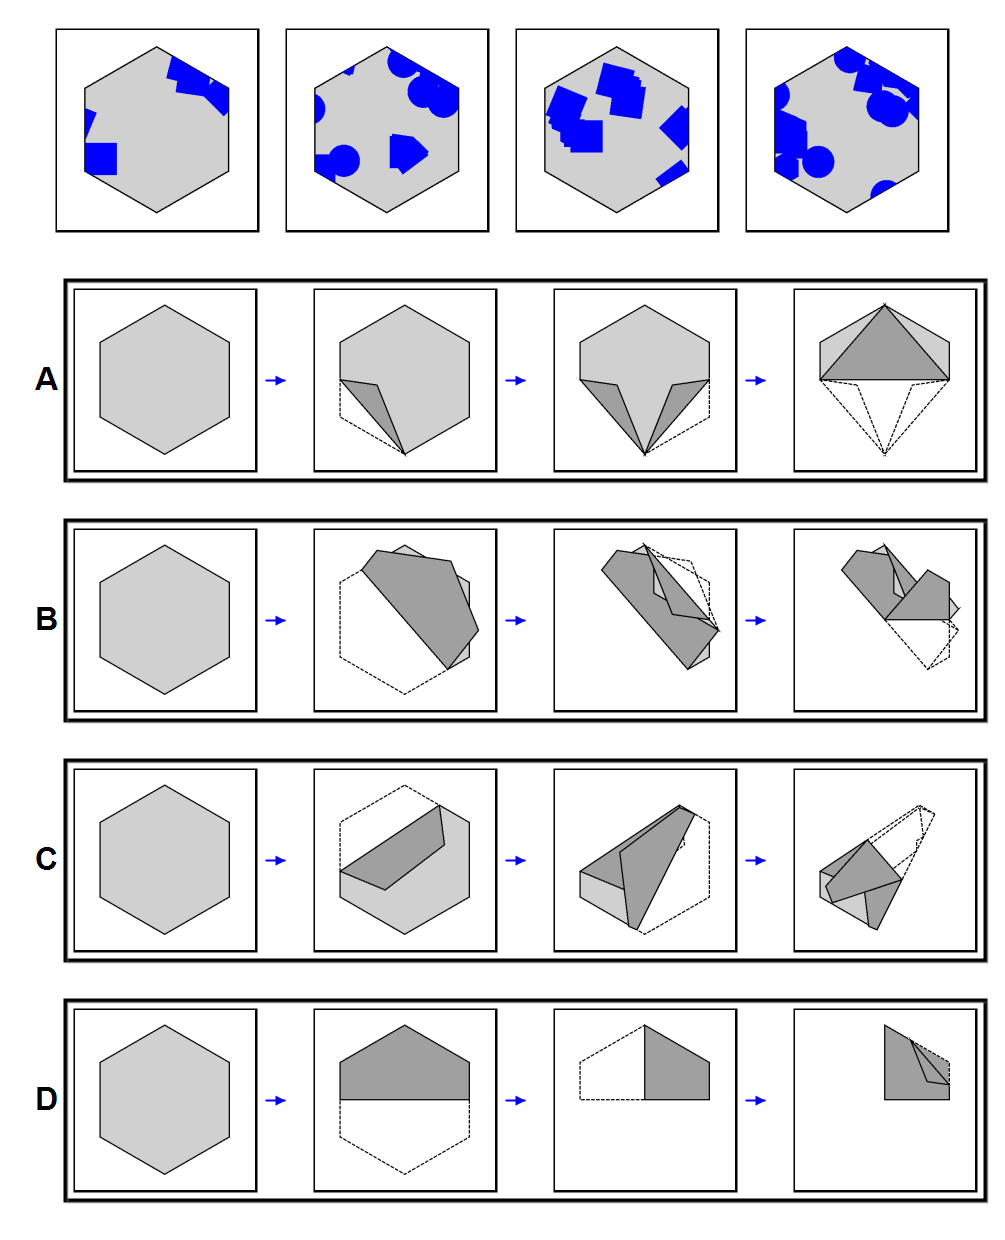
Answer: C